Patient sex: F
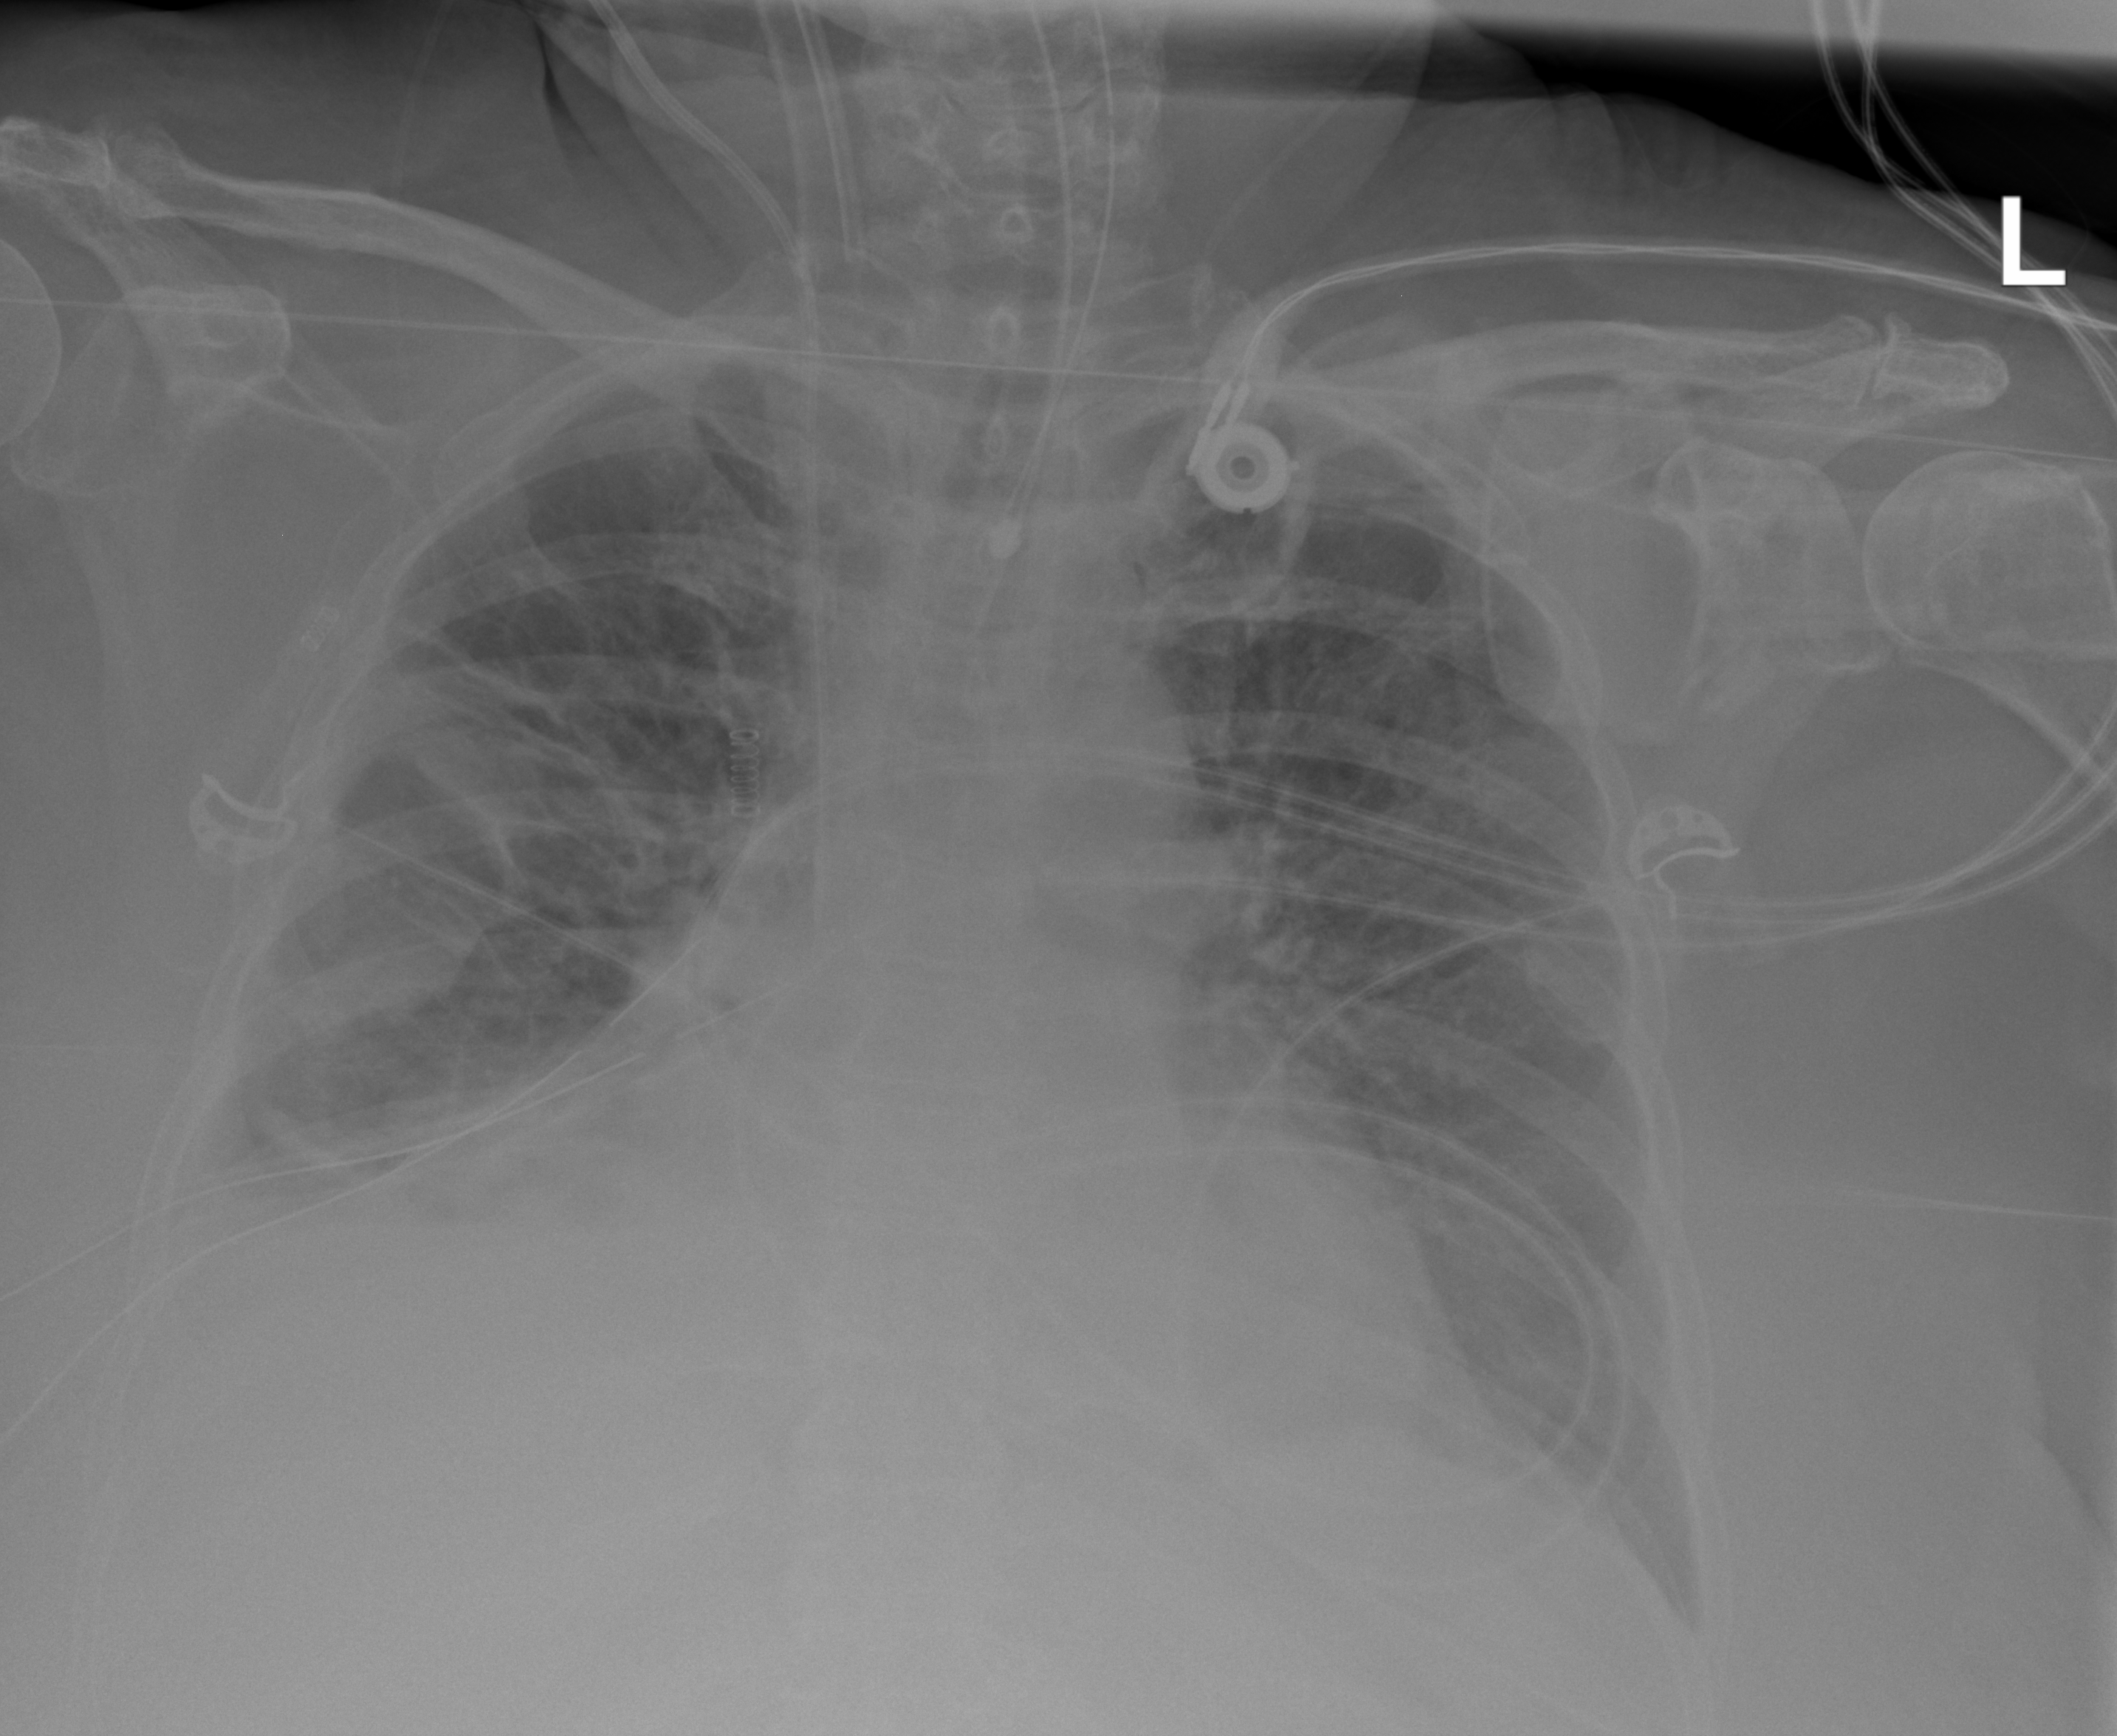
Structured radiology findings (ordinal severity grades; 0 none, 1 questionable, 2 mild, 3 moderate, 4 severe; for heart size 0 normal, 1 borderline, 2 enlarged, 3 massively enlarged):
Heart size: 2
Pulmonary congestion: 2
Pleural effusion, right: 0
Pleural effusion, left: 2
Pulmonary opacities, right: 2
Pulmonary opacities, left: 2
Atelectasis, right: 2
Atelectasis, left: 0